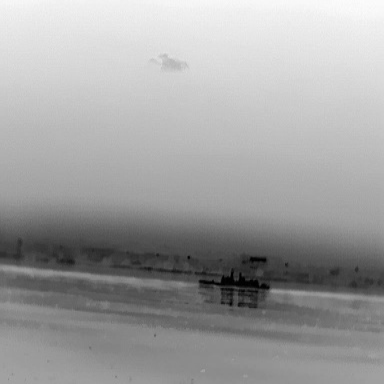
There is a warship in the infrared image.